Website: lowes
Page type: order-tracking
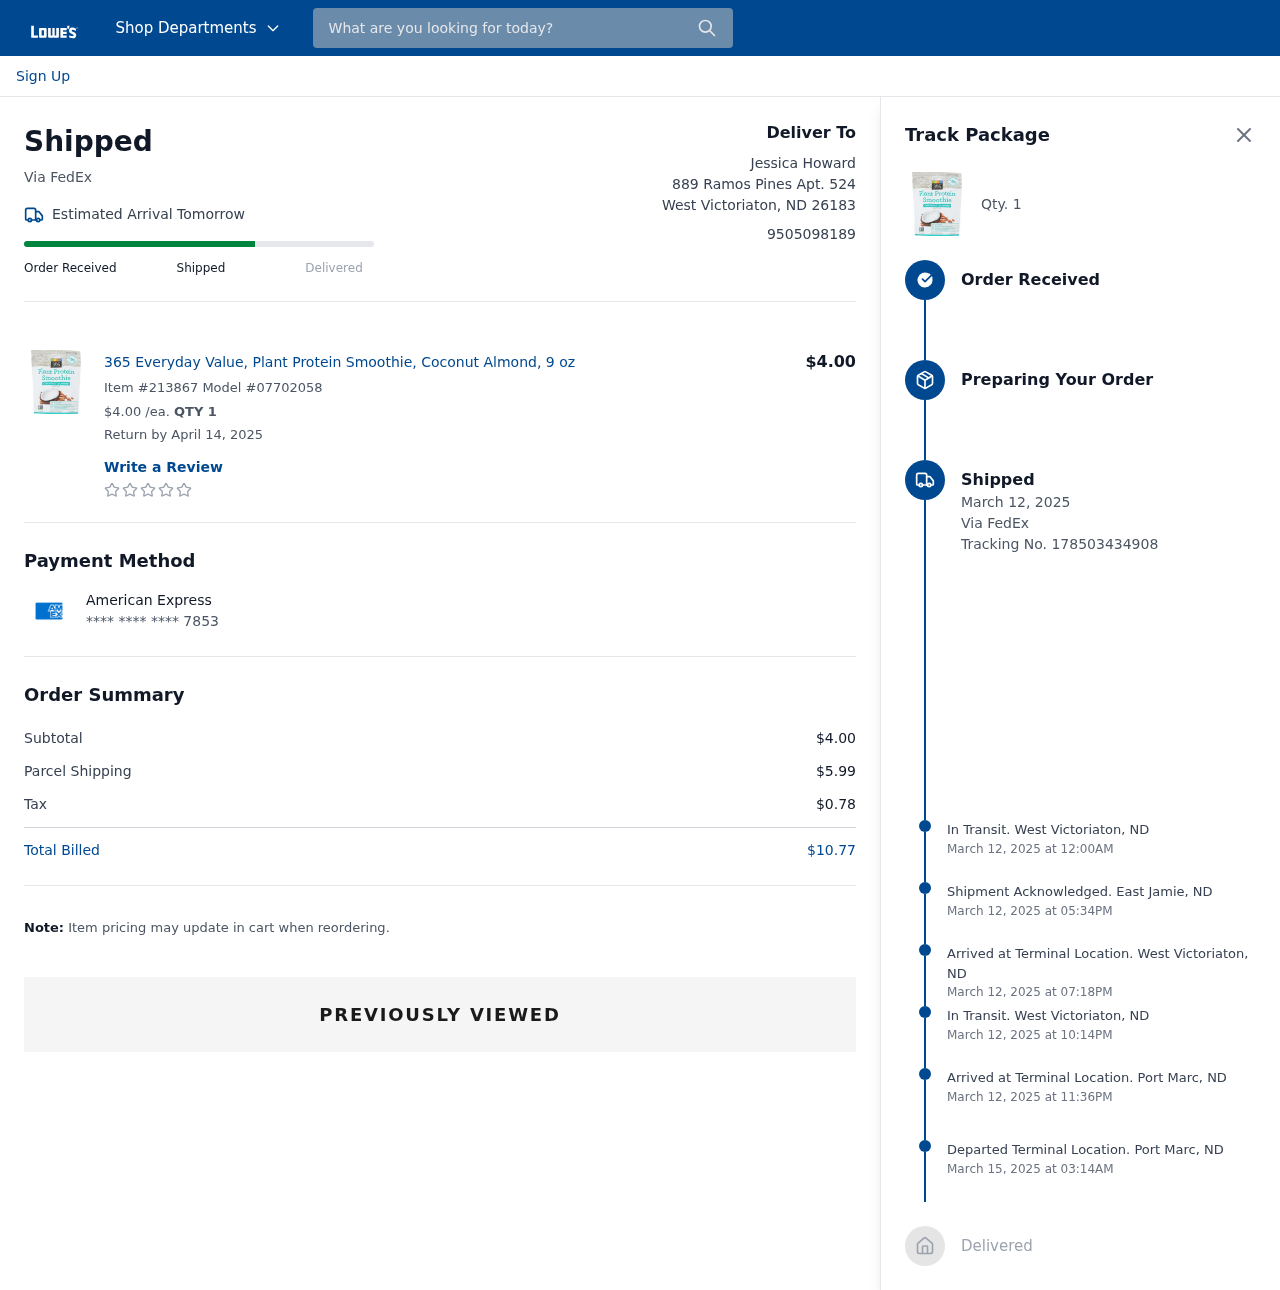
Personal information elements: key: PII_CARD_LAST4
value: **** **** **** 7853
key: PII_CARD_TYPE
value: American Express
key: PII_CITY_STATE
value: West Victoriaton, ND
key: PII_CITY_STATE_ZIP
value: West Victoriaton, ND 26183
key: PII_FULLNAME
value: Jessica Howard
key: PII_PHONE
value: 9505098189
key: PII_STREET
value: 889 Ramos Pines Apt. 524
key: PII_CITY_STATE2
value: East Jamie, ND
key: PII_STATE_ABBR
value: ND
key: PII_CITY
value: West Victoriaton
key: PII_CITY_STATE3
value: Port Marc, ND
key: PII_CITY3
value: Port Marc
Product elements: key: PRODUCT1_NAME
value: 365 Everyday Value, Plant Protein Smoothie, Coconut Almond, 9 oz
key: PRODUCT1_PRICE
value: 4
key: PRODUCT1_QUANTITY
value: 1
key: PRODUCT1_TOTAL
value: $4.00
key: PRODUCT1_QUANTITY2
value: Qty. 1
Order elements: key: ORDER_DELIVERY_DATE
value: Estimated Arrival Tomorrow
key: ORDER_ITEM_NUMBER
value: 213867
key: ORDER_MODEL_NUMBER
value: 07702058
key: ORDER_RETURN_BY_DATE
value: Return by April 14, 2025
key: ORDER_SUBTOTAL
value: $4.00
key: ORDER_SHIPPING_COST
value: $5.99
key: ORDER_TAX
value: $0.78
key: ORDER_TOTAL
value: $10.77
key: ORDER_SHIPPING_DATE
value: March 12, 2025
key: ORDER_TRACKING_NUMBER
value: Tracking No. 178503434908
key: ORDER_TRACKING_EVENT1
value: March 12, 2025 at 12:00AM
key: ORDER_TRACKING_EVENT2
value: March 12, 2025 at 05:34PM
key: ORDER_TRACKING_EVENT3
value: March 12, 2025 at 07:18PM
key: ORDER_TRACKING_EVENT4
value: March 12, 2025 at 10:14PM
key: ORDER_TRACKING_EVENT5
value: March 12, 2025 at 11:36PM
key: ORDER_TRACKING_EVENT6
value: March 15, 2025 at 03:14AM
Search elements: key: HEADER_SEARCH
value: What are you looking for today?